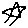
Label: star